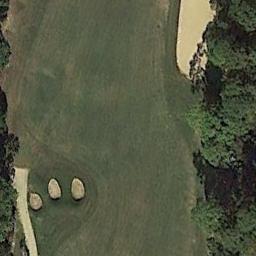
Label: golf_course